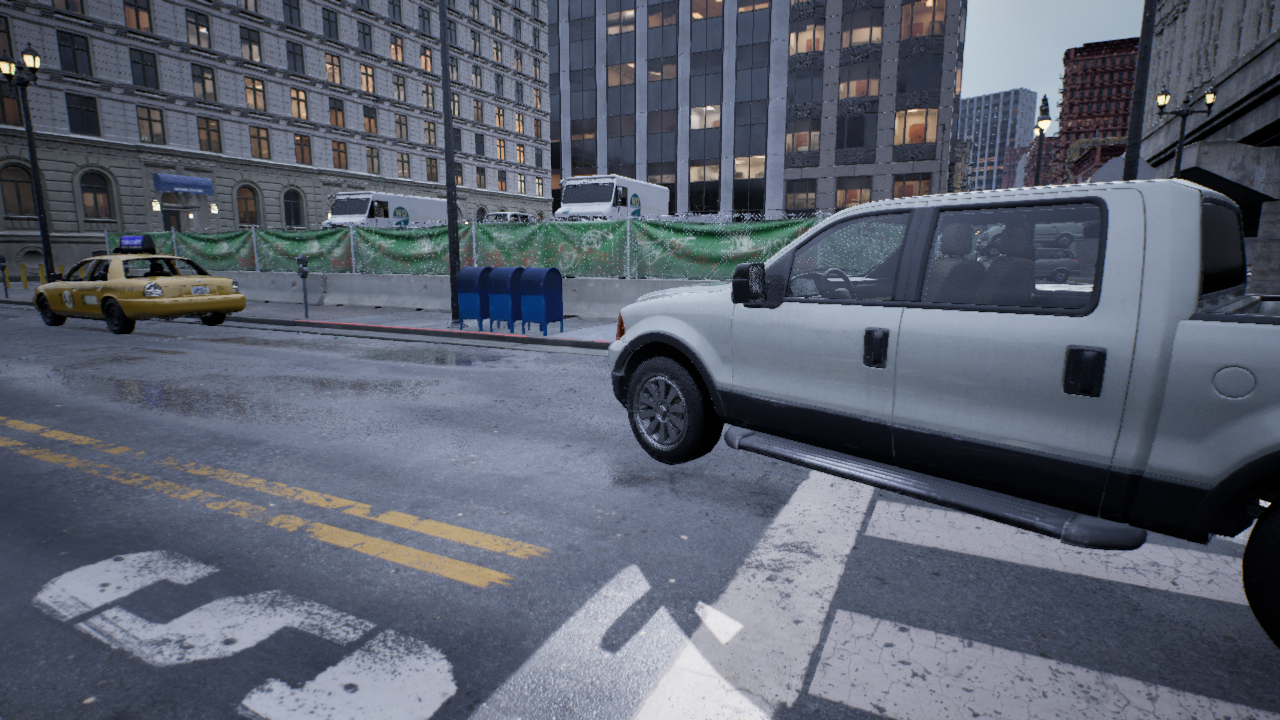
Venue: intersection
Lighting: overcast
Vehicle rig: pickup